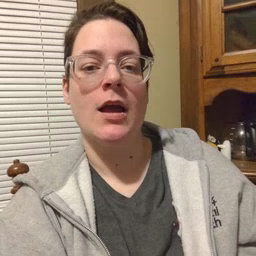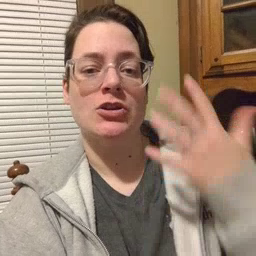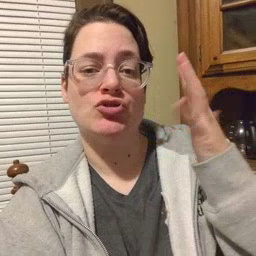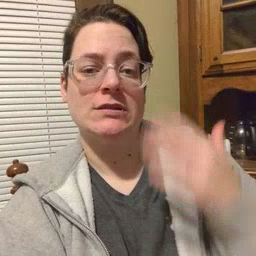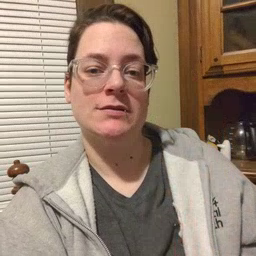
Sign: tree